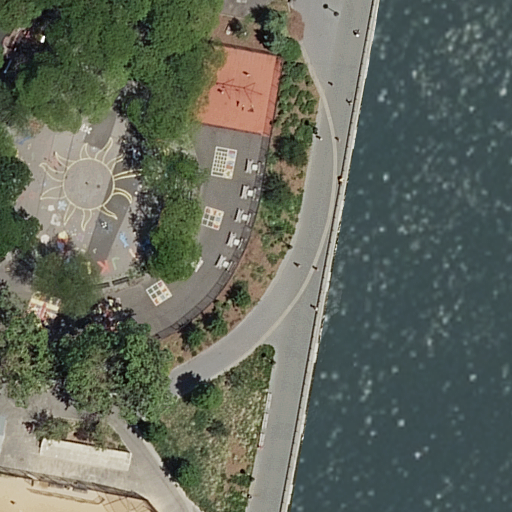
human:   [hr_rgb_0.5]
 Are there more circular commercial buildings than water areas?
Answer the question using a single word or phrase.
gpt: no

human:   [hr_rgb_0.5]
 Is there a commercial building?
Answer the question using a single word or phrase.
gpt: no

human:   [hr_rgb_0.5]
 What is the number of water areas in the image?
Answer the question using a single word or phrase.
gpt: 1

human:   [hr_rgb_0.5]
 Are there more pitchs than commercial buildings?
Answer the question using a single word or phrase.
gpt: yes

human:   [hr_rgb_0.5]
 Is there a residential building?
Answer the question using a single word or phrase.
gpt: yes

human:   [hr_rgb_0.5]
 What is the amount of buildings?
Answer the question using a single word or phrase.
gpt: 1

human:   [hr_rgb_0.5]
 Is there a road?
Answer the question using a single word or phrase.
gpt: yes

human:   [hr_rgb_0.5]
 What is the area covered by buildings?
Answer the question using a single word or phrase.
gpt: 87m2

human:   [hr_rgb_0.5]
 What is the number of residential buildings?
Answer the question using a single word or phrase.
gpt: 1

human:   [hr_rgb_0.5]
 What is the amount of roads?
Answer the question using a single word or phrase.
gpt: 5

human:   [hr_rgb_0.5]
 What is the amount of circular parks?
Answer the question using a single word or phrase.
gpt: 0

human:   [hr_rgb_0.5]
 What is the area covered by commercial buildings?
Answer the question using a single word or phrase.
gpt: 0m2

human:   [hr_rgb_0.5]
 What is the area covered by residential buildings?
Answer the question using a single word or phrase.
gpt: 87m2

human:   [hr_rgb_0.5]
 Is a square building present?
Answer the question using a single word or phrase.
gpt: no

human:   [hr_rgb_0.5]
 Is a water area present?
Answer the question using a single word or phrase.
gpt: yes

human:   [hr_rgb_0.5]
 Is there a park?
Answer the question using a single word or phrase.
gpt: yes

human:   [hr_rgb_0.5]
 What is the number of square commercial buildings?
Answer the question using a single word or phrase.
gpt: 0

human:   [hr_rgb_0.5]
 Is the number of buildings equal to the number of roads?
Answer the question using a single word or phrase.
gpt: no

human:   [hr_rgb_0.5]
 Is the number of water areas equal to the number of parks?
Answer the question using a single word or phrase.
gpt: yes

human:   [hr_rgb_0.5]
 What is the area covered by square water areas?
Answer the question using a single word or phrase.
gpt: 0m2

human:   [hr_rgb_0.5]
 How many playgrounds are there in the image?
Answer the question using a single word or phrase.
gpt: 1

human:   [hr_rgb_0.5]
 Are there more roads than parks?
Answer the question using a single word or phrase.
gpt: yes

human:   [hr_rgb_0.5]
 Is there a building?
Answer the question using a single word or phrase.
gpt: yes

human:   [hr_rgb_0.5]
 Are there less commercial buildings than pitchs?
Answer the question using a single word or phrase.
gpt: yes

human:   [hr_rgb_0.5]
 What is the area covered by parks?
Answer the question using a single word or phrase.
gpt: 8197m2

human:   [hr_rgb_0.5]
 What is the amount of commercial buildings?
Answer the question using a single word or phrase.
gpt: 0

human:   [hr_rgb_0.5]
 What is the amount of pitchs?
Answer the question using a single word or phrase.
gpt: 1

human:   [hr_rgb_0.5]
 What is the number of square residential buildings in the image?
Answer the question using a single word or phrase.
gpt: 0

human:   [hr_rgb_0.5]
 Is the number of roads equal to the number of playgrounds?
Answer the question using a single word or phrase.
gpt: no

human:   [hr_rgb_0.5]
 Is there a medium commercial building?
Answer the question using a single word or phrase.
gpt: no

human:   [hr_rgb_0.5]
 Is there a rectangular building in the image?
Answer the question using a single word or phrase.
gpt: yes

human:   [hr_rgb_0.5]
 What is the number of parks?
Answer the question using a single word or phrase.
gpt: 1

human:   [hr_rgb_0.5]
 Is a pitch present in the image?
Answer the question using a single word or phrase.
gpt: yes

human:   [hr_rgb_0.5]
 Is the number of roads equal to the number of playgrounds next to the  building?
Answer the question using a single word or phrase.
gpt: no

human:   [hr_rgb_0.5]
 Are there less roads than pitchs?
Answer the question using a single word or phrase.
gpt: no

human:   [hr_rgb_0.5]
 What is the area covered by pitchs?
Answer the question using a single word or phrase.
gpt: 2558m2

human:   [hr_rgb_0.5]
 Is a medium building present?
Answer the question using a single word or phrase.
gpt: no

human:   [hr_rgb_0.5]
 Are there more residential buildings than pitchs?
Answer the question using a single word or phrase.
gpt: no

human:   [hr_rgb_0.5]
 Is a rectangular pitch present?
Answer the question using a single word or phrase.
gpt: yes

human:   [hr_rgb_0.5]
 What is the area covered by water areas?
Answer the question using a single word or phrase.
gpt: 3751m2

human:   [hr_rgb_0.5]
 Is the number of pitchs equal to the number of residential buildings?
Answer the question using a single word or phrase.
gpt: yes

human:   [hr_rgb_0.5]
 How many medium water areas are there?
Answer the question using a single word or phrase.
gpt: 0

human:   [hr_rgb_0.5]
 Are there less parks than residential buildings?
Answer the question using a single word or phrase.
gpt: no

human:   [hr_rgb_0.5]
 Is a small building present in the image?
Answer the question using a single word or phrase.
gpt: yes

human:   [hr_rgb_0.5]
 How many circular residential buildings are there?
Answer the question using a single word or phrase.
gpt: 0

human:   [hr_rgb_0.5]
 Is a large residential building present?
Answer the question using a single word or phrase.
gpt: no

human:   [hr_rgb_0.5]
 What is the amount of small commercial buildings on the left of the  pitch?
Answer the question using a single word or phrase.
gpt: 0

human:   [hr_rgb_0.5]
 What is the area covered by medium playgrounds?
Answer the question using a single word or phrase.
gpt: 0m2

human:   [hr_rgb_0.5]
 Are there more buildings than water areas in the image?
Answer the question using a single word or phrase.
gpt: no

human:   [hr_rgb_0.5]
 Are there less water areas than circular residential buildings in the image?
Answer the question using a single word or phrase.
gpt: no

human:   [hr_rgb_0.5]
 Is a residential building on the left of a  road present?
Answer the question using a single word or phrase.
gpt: yes

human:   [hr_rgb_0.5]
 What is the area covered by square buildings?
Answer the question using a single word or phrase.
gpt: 0m2

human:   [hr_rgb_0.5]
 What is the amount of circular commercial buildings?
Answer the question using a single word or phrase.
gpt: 0

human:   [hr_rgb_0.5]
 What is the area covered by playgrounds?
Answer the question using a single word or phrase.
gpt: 31m2

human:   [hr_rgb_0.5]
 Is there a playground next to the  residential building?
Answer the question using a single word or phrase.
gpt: yes

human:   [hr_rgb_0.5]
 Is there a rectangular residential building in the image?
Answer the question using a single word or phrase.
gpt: yes

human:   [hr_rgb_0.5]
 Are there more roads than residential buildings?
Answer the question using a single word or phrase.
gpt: yes

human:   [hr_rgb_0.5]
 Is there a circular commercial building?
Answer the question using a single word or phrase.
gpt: no

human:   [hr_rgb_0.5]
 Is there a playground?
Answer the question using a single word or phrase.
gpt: yes

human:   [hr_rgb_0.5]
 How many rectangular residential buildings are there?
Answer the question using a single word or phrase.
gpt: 1

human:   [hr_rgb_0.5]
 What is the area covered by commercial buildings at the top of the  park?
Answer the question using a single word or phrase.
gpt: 0m2

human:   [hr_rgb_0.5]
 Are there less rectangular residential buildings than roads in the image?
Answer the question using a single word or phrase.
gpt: yes

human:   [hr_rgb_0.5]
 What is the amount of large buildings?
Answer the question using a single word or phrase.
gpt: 0

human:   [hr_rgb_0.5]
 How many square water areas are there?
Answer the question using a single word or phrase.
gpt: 0